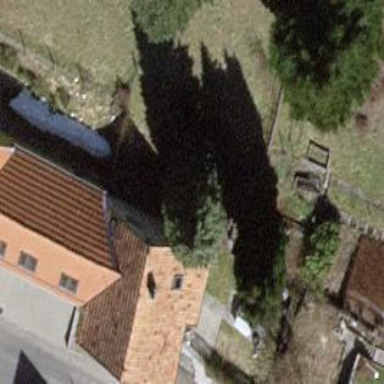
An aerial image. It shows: Part of building.